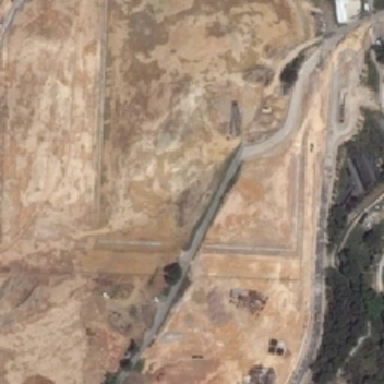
The detour crossed the ground .